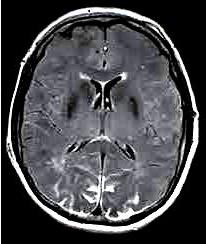
Label: notumor